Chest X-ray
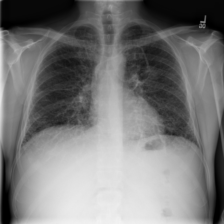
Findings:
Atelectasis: negative
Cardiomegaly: negative
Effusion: negative
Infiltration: negative
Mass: negative
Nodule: negative
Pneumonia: negative
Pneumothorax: negative
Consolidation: negative
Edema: negative
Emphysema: negative
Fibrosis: negative
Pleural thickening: negative
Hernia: negative